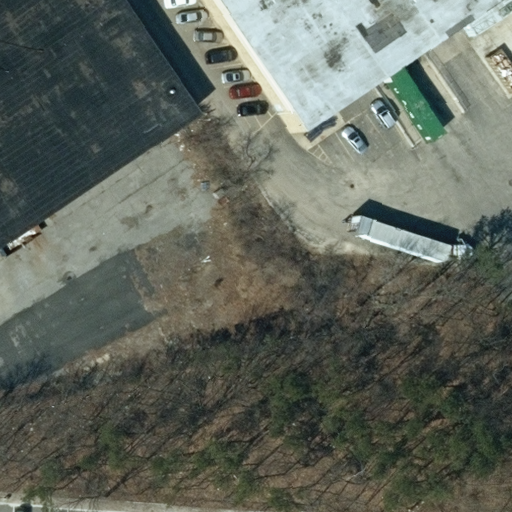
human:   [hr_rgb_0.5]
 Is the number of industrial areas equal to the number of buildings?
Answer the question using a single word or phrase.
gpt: no

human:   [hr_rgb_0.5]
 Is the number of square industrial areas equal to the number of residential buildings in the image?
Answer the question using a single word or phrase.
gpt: yes

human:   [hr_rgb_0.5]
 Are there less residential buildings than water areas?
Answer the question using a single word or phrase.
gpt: no

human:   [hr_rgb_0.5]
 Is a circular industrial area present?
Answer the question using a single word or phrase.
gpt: no

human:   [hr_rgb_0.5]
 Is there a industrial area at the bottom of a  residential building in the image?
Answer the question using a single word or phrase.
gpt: no

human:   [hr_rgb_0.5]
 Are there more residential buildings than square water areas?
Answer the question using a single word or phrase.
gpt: no

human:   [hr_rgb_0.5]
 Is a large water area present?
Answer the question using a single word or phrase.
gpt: no

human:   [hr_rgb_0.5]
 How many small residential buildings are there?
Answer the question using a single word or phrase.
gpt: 0

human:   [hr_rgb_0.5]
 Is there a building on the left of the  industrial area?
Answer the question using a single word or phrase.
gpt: yes

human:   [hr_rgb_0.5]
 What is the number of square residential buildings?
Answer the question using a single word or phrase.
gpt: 0

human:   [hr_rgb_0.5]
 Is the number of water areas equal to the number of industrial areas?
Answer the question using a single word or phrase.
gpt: no

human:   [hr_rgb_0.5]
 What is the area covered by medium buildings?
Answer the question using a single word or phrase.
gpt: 0m2

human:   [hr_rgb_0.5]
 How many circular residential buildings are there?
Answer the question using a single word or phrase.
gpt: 0

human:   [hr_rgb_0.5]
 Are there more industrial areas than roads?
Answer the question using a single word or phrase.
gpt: yes

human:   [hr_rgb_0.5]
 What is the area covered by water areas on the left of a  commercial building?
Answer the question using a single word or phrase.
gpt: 0m2

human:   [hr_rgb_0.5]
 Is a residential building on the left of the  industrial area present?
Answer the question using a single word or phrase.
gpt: no

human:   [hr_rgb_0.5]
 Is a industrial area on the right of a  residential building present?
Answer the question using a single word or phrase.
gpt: no

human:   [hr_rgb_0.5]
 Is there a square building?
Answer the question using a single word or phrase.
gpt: no

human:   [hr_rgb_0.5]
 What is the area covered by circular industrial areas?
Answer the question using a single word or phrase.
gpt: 0m2

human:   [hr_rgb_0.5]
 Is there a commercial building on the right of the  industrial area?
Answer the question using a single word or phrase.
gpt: no

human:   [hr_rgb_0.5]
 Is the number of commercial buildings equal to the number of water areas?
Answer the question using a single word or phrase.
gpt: no

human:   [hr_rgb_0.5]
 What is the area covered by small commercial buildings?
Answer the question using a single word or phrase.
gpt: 41m2

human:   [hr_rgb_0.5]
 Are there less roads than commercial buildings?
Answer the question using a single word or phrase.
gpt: yes

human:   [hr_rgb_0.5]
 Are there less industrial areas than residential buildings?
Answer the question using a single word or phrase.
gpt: no

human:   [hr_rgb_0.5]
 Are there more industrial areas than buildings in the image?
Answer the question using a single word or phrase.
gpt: no

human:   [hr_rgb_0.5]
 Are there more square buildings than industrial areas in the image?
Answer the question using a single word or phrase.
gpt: no

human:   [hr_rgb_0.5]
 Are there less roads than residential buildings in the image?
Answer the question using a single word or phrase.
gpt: no

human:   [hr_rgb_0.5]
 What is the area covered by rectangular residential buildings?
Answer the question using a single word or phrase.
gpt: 0m2

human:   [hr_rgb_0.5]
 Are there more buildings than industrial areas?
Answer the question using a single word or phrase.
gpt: yes

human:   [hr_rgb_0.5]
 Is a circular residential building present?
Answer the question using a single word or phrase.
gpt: no

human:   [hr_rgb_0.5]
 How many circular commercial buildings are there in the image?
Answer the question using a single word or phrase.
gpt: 0

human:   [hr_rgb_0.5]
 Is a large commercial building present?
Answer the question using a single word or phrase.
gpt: yes

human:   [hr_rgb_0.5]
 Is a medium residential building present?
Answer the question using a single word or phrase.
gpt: no

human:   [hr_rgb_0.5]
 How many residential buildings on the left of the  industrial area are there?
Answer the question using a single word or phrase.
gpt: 0

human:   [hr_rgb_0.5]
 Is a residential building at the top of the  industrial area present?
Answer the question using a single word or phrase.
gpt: no

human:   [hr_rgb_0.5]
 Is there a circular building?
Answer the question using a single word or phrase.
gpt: no